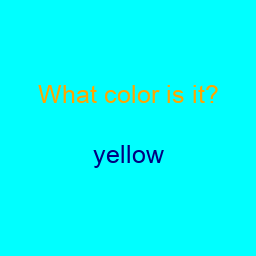
Color: navy
Color name shown: yellow
Background color: cyan
Question text color: orange